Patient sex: M
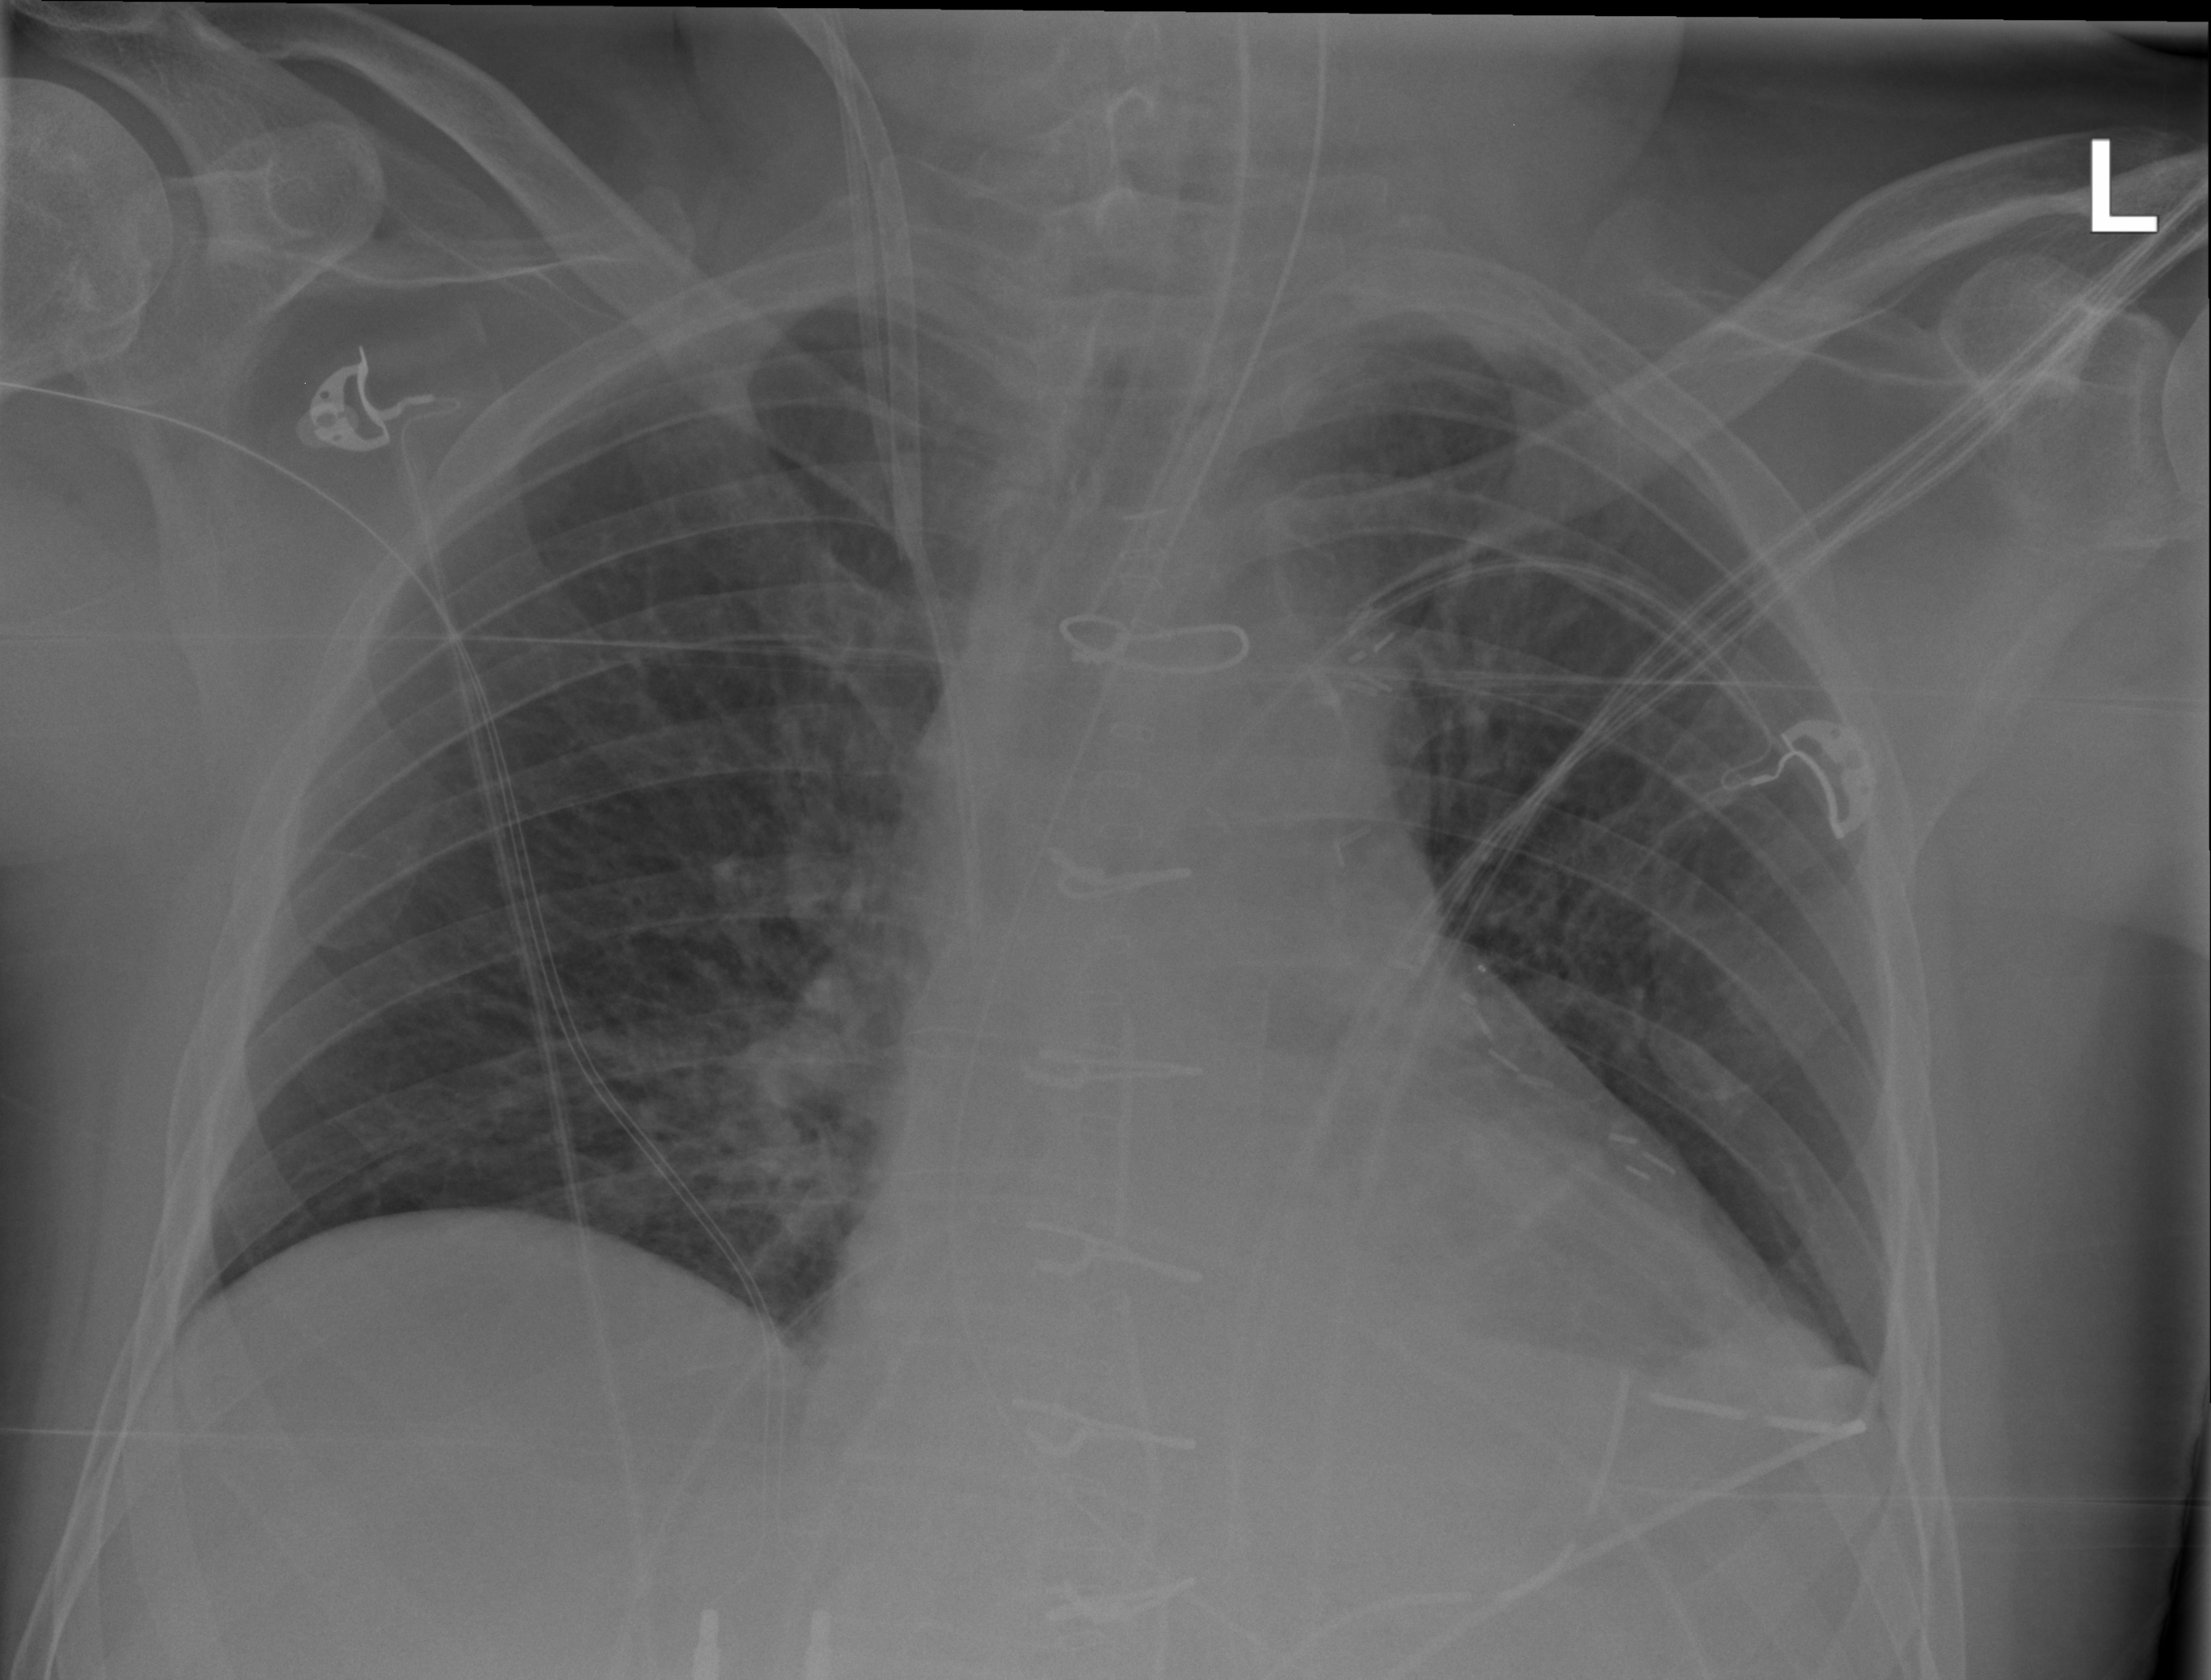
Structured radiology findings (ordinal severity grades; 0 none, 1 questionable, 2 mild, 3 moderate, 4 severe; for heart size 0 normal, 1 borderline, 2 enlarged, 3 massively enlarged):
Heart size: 1
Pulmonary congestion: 2
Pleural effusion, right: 0
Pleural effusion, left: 0
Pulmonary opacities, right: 0
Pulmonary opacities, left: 0
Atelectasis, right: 2
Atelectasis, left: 2